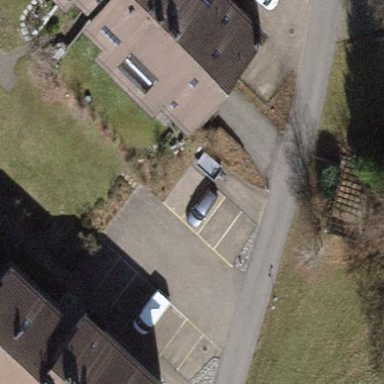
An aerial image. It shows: Parking area with surface.